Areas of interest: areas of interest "Cemetery"
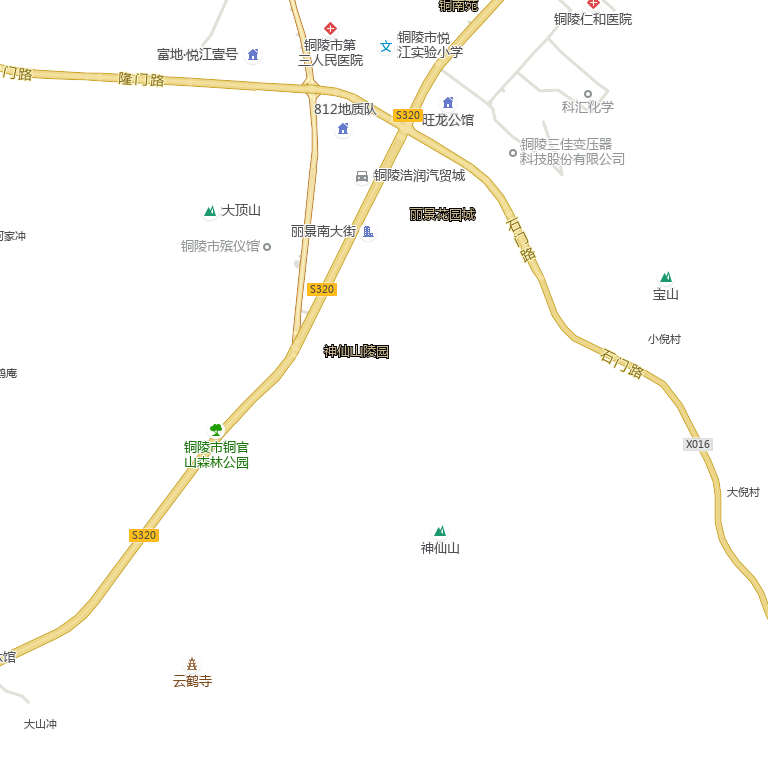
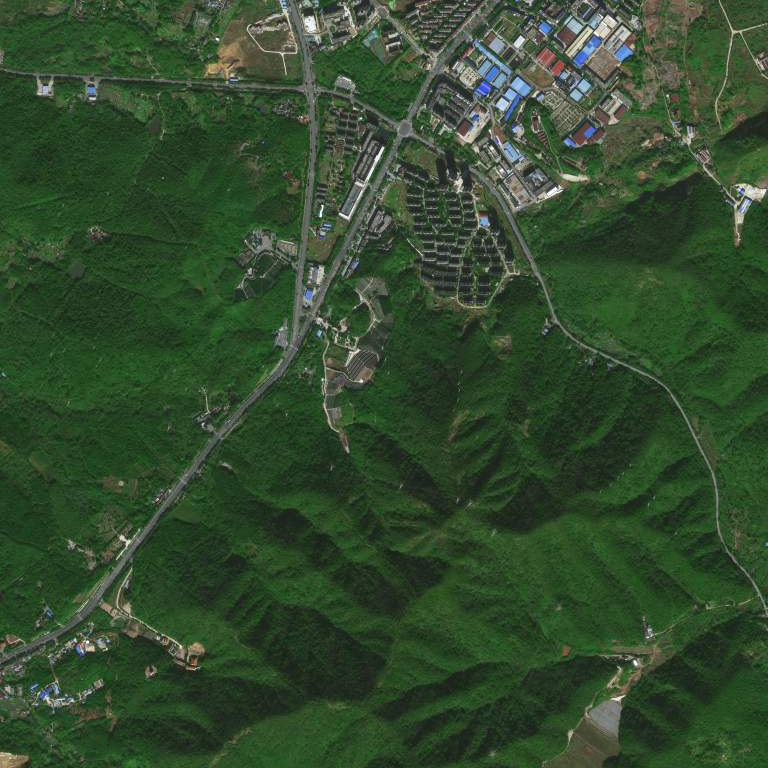